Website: home-depot
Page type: account-selection
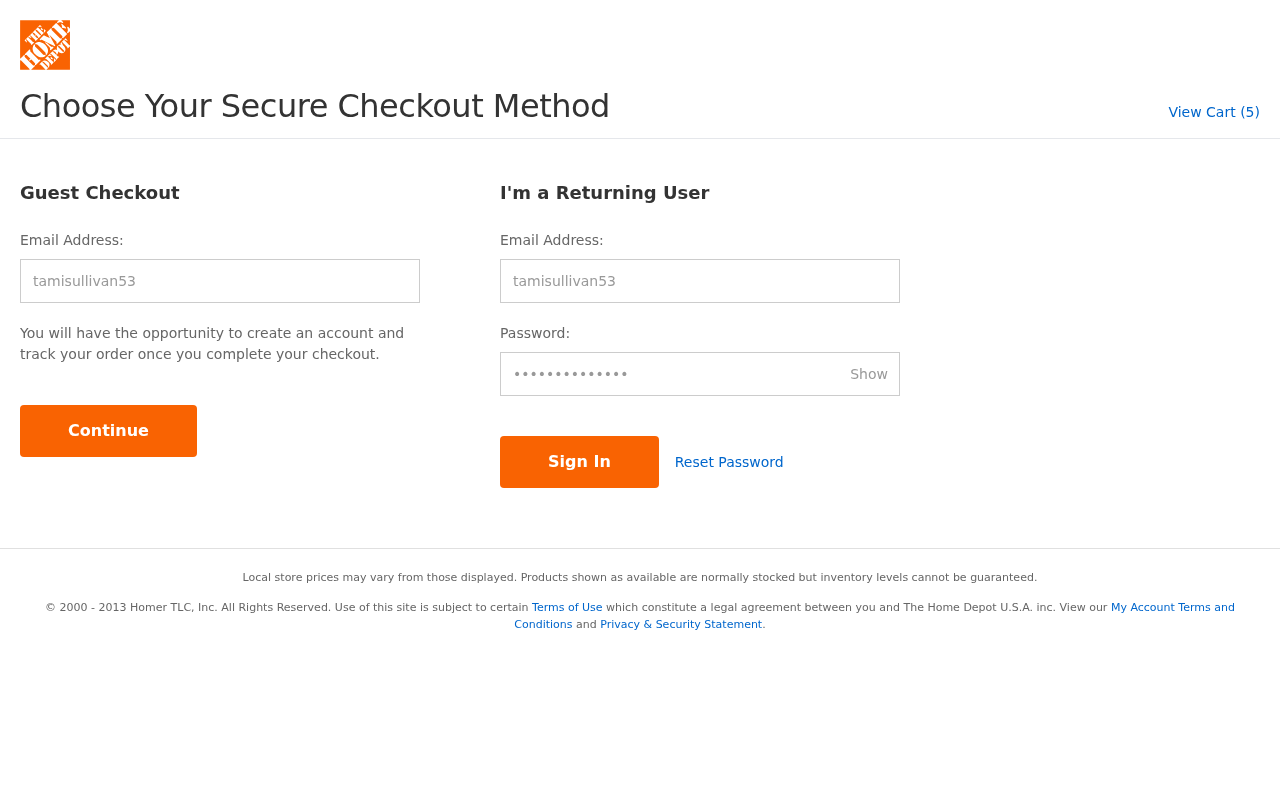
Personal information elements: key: PII_LOGIN_USERNAME
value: tamisullivan53
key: PII_LOGIN_USERNAME2
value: tamisullivan53
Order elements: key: ORDER_NUM_ITEMS
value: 5